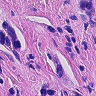
Metastatic tissue present: yes